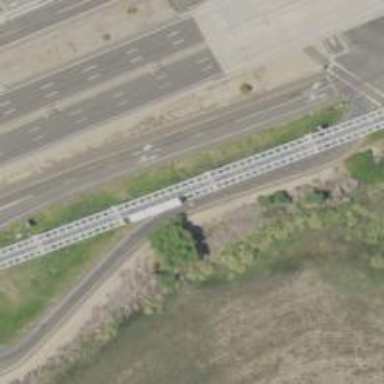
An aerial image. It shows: Trunk link highway.